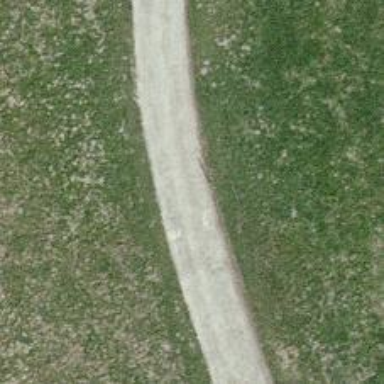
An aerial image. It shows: Paved track road with grade1 track type.